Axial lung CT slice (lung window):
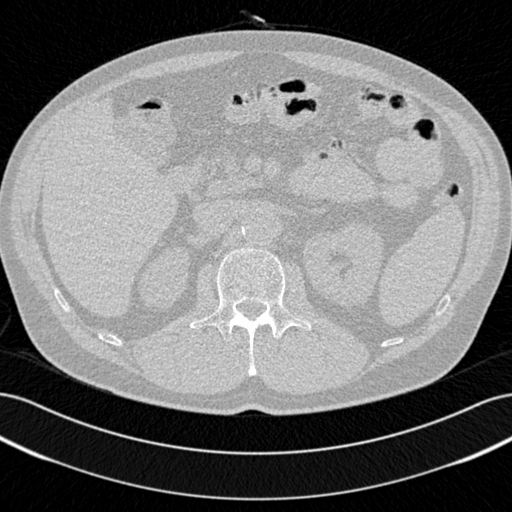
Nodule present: no